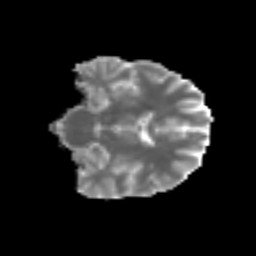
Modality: MD
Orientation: coronal
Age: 49
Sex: male
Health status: ill
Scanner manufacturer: siemens
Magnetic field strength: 3 T
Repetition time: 8.7 s
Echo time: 0.11 s